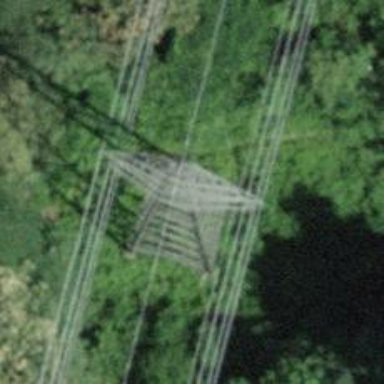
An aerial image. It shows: Lattice structure tower used for power transmission.